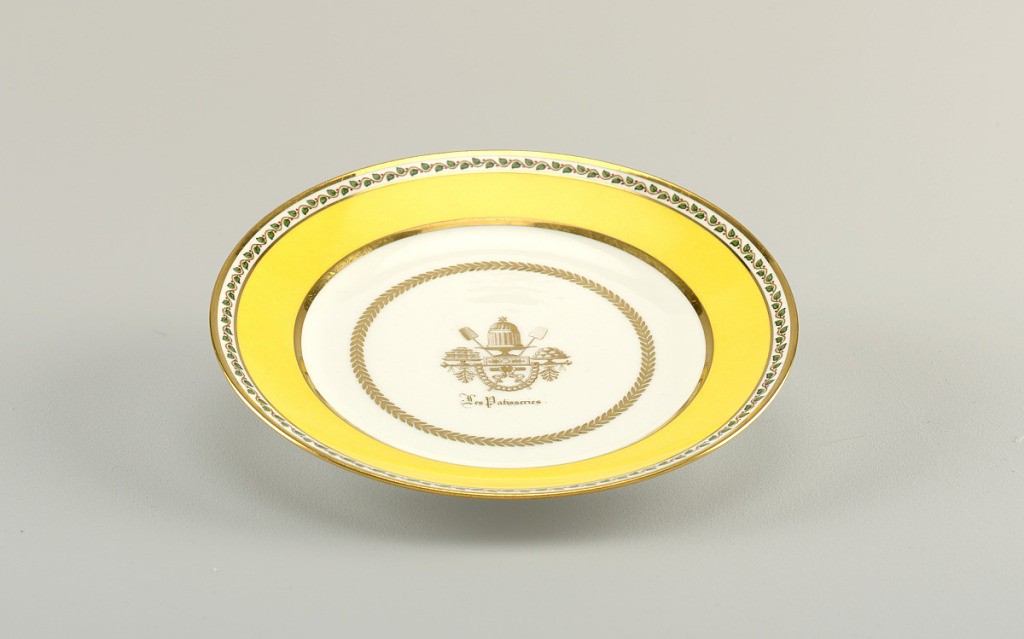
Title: Plate, from a Dessert Service
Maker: Sèvres Porcelain Manufactory, French, established 1756
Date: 1831
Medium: hard paste porcelain, vitreous enamel, gold
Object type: plate
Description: Decorated in yellow, green, red and brown, with gilding. Flat bottom: slightly cavetto marly decorated with concentric bands of yellow and gold, edged with serpentine vine with berries. In bottom, gold laurel wreath enclosing a trophy composed of confections; caption below, in Gothic letters: "Les Patisseries".